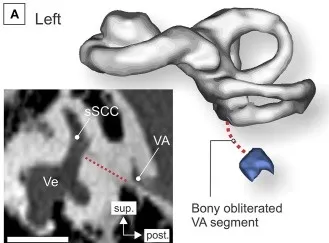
High-resolution CT (HRCT) imaging and gadolinium-enhanced MRI (Gd-MRI) of the inner ears was performed after the onset of Meniere's symptoms (HRCT, at age 44; Gd-MRI, at age 48). Sagittal HRCT projections, and . 3D segmentations of the left . (VA, vestibular aqueduct (blue in 3D segmentation); sSCC, superior semicircular canal; Ve, vestibule; red dotted line in (A), bony obliterated VA.
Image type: radiology (ct)